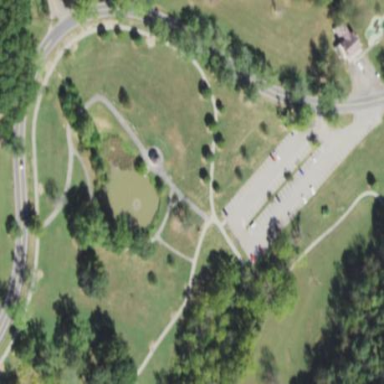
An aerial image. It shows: Recreational ground in the park area.